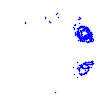
Particle: proton